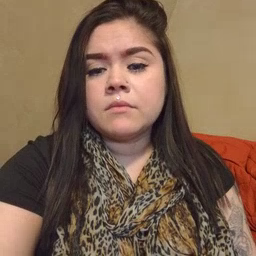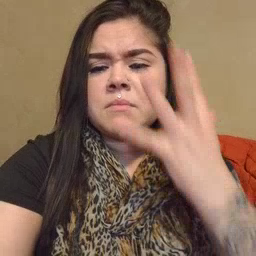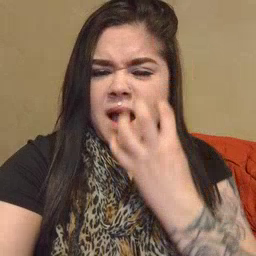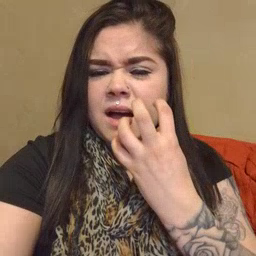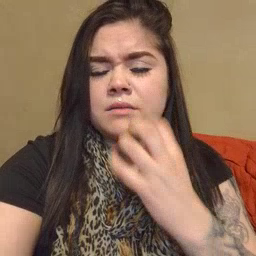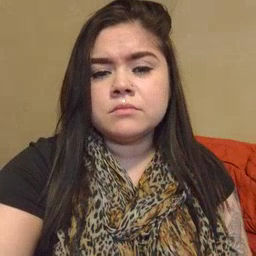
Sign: mad